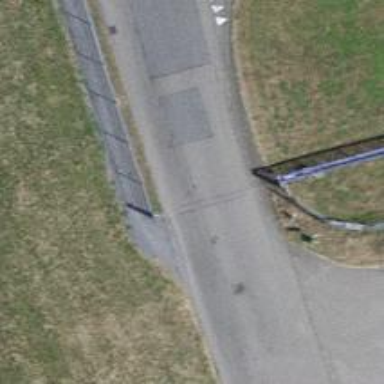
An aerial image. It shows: Gate.